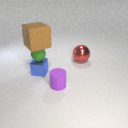
small blue metal cube below large brown rubber cube